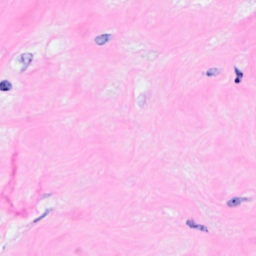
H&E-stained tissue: Breast